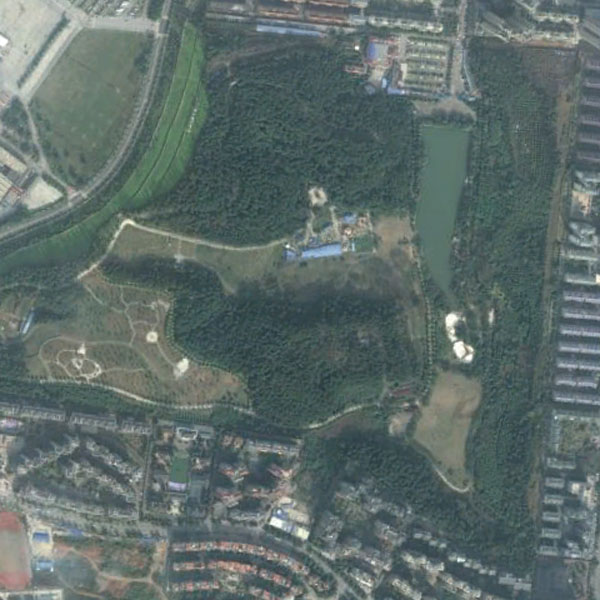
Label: Park